【题型】填空题　【知识点】解析几何　【难度】easy
已知平面内一定点 $A(-3, 1)$，点 $M$、$N$ 分别是 $x$ 轴和直线 $2x + y - 5 = 0$ 上的两个动点，则 $|AM| + |MN|$ 的最小值为\_\_\_\_\_\_\_\_.
【解答】

\noindent \textbf{【答案】} $\boldsymbol{\dfrac{12\sqrt{5}}{5}}$

\vspace{0.2cm}
\noindent \textbf{【难度】} 0.65

\vspace{0.2cm}
\noindent \textbf{【知识点】} 求点到直线的距离、求点关于直线的对称点

\vspace{0.2cm}
\noindent \textbf{【分析】} 利用对称性，作点$A(-3,1)$关于$x$轴的对称点$A'(-3,-1)$，$|AM|+|MN|=|A'M|+|MN|$，利用数形结合求$|AM|+|MN|$的最小值.

\vspace{0.2cm}
\noindent \textbf{【详解】} 作出点$A(-3,1)$关于$x$轴的对称点$A'(-3,-1)$,则$|AM|+|MN|=|A'M|+|MN|$,

\vspace{0.2cm}
\noindent 最小值即为$A'(-3,-1)$到直线$2x+y-5=0$的距离$d=\dfrac{|-6-1-5|}{\sqrt{5}}=\dfrac{12\sqrt{5}}{5}$,
所以$|AM|+|MN|$的最小值为$\dfrac{12\sqrt{5}}{5}$.
故答案为：$\boldsymbol{\dfrac{12\sqrt{5}}{5}}$.

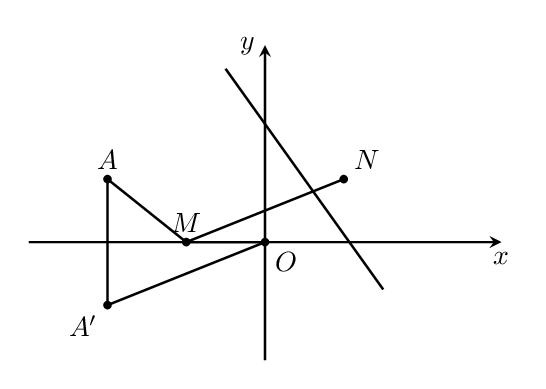